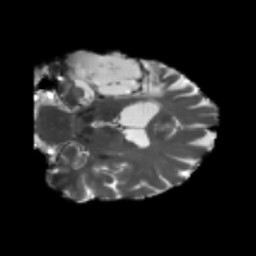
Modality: T2w
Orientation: coronal
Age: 54
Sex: male
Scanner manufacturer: siemens
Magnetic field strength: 3 T
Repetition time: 5.25 s
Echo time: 0.08 s